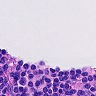
Metastatic tissue present: no